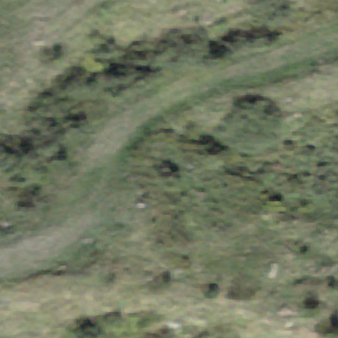
Label: other